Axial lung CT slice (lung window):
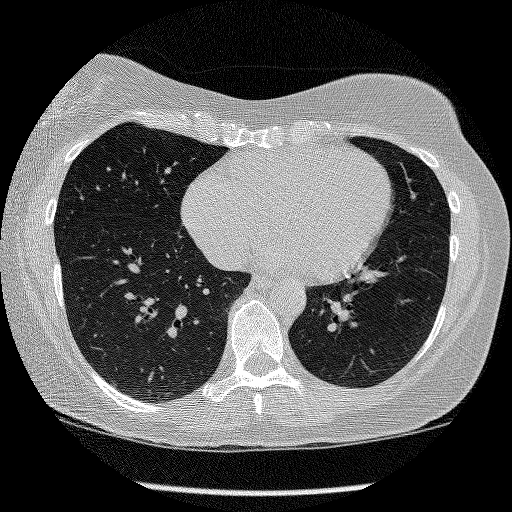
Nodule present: no